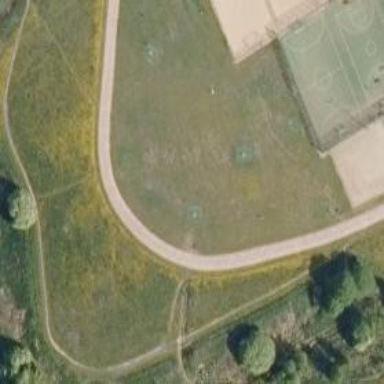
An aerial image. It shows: Disc golf basket.